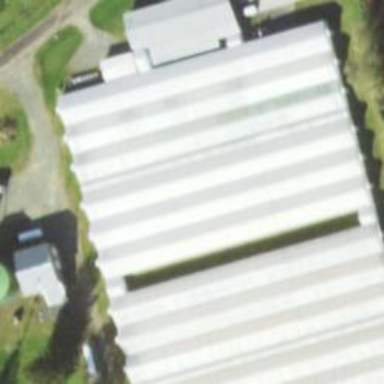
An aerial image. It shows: Area dedicated to greenhouse horticulture.